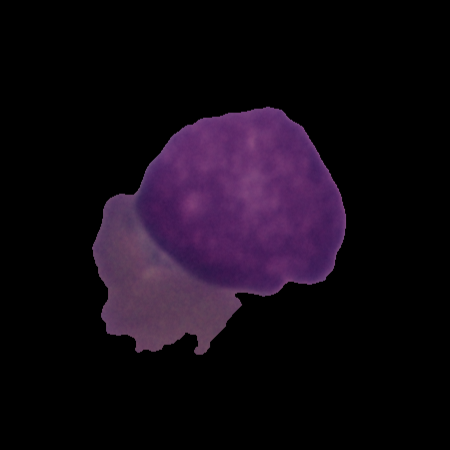
Label: cancer